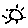
Label: sun